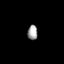
Tissue: lung
Cell type: Epithelial cells
Senescence score: 0.2065
Nuclear area (px): 150
Mean DAPI intensity: 154.58